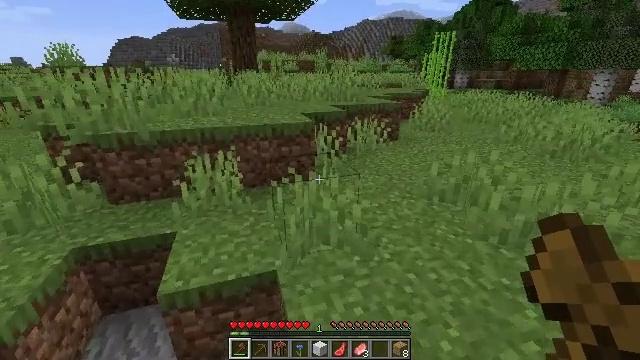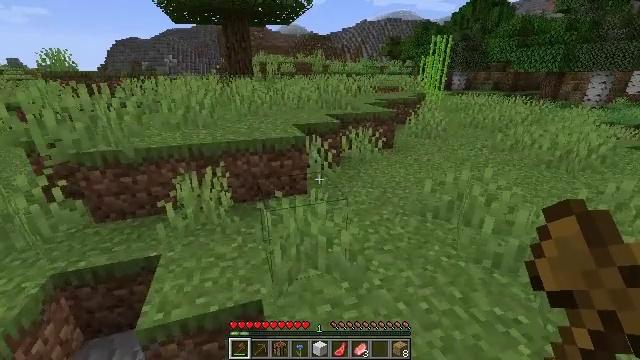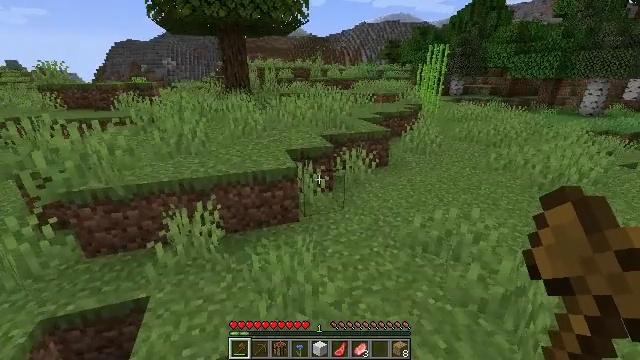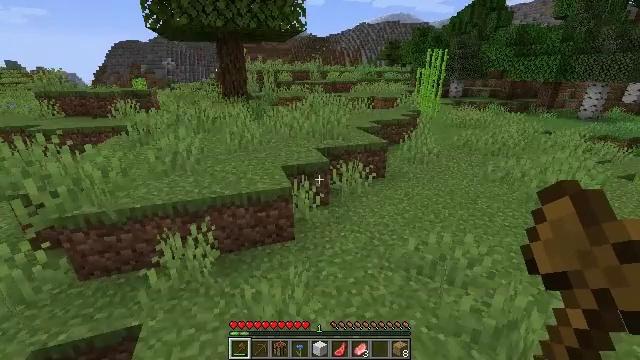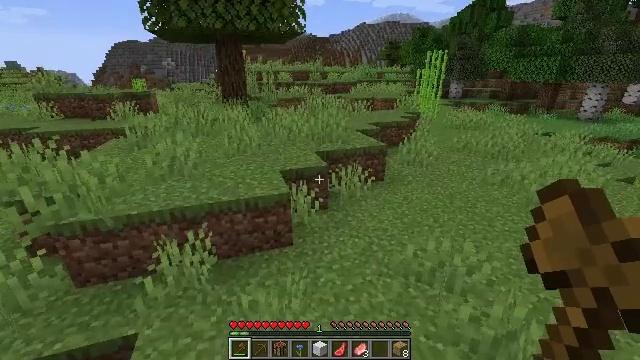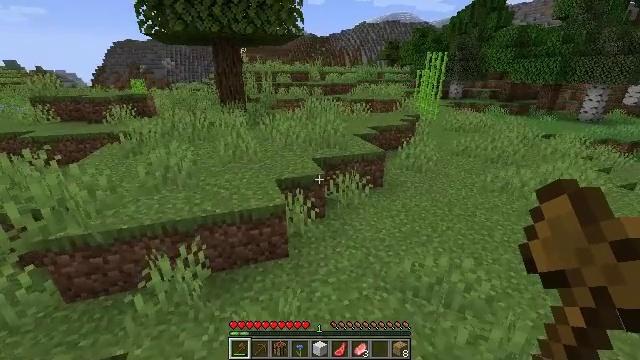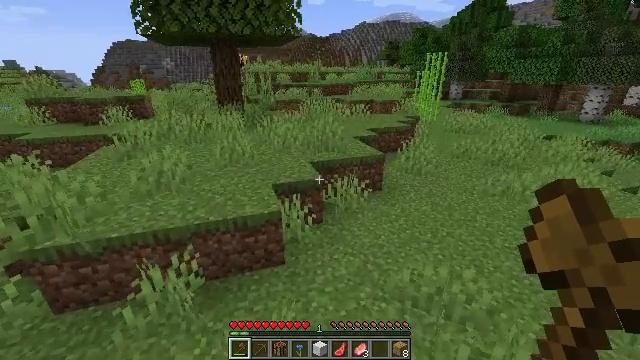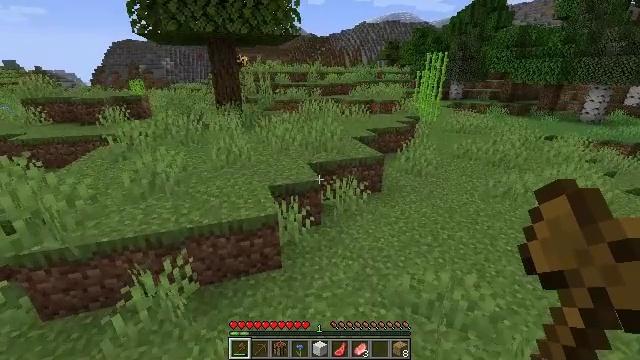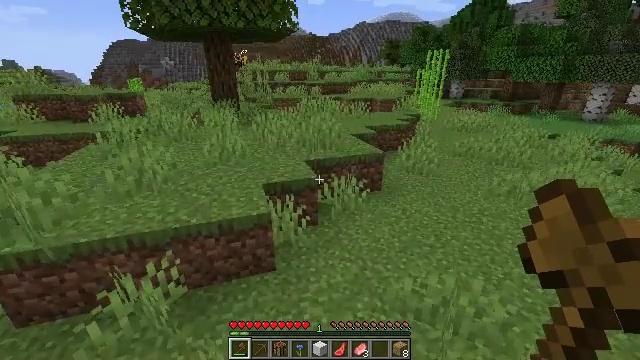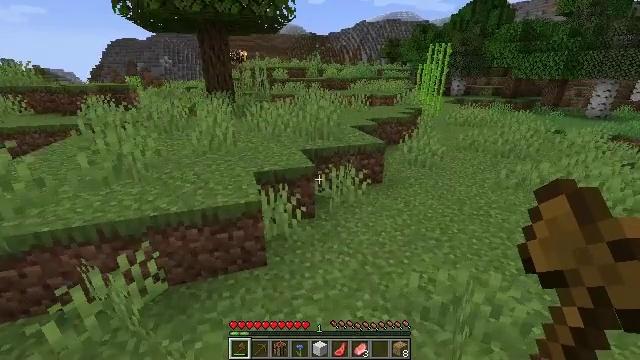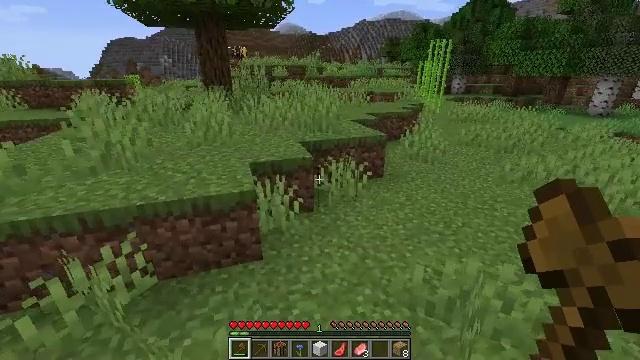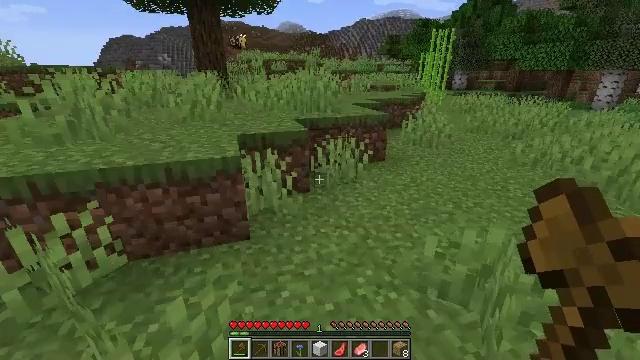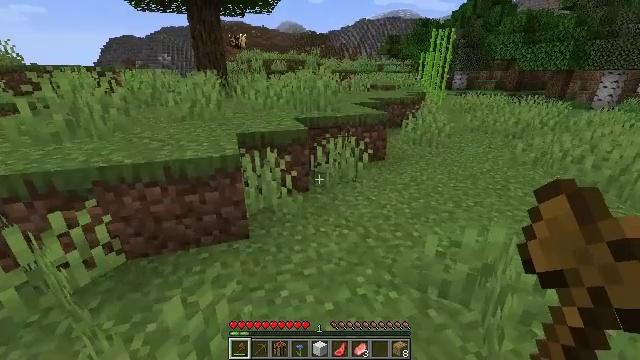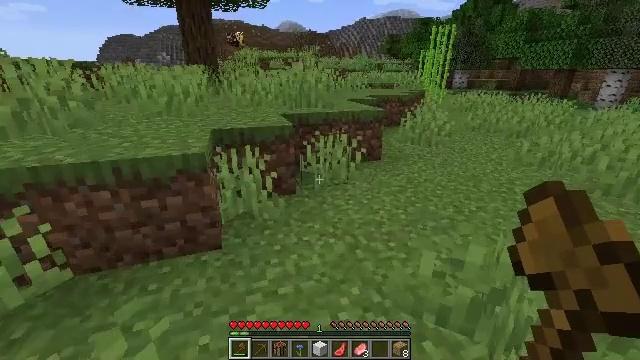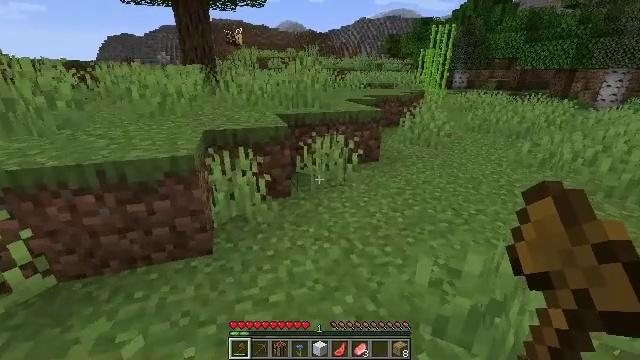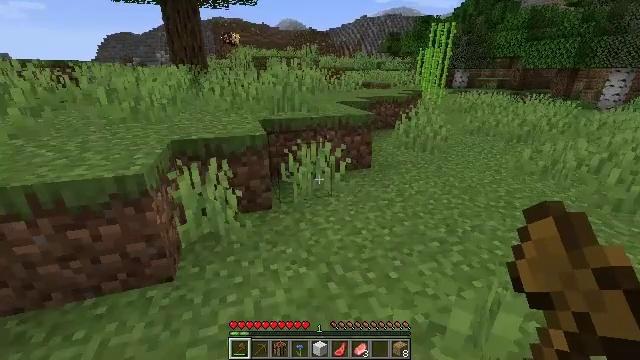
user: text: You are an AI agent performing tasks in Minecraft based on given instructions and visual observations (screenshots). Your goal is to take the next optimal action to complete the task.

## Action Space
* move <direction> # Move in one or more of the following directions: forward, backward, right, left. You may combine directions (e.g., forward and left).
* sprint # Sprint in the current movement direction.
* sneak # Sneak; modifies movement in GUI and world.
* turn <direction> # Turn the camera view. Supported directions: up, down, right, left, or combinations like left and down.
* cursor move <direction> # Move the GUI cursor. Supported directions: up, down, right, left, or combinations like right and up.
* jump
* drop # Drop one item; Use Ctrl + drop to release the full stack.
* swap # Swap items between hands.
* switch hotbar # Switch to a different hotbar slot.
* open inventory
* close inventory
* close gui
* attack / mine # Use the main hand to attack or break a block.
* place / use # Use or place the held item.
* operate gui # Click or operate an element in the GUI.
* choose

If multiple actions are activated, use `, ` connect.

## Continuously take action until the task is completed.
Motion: motion action
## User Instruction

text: Collect sugar cane near water sources.
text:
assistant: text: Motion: move forward and move right, jump
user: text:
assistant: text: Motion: move forward, jump
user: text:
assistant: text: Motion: move forward, jump
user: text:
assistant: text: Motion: move forward, jump
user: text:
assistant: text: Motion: move forward, jump
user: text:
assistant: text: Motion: move forward
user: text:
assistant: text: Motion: move forward
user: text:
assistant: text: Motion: move forward
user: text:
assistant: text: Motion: move forward
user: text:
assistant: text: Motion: move forward
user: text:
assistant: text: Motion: move forward and move right
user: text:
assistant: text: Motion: move forward and move right
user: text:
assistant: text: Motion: move forward and move right
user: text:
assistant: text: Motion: move forward and move right
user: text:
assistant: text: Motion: move forward and move right
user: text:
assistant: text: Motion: move forward
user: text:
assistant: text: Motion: move forward
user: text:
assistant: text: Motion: move forward
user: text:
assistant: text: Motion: move forward, sprint, turn left
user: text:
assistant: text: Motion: move forward, sprint, turn left
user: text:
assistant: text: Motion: move forward, sprint
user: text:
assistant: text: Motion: move forward, sprint
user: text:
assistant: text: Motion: move forward, sprint
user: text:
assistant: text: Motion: move forward, sprint
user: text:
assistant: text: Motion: move forward, sprint
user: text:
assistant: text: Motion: move forward, sprint, jump
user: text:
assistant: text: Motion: move forward, sprint, jump
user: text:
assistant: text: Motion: move forward, sprint, jump
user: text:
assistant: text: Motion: move forward, jump
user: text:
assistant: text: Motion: move forward, jump